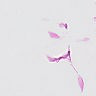
Metastatic tissue present: no